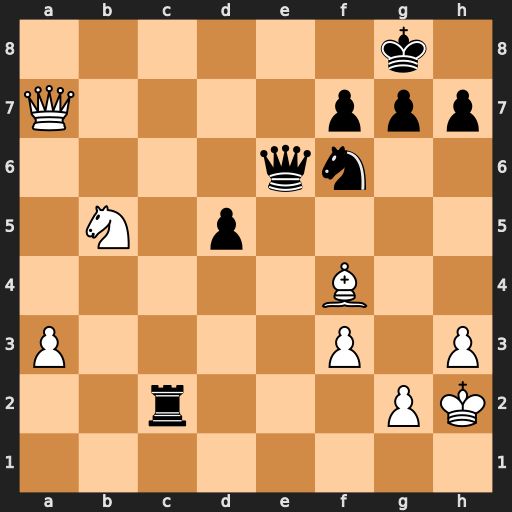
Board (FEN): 6k1/Q4ppp/4qn2/1N1p4/5B2/P4P1P/2r3PK/8
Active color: w
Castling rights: -
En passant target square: -
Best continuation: Nd4 Qd7 Qxd7